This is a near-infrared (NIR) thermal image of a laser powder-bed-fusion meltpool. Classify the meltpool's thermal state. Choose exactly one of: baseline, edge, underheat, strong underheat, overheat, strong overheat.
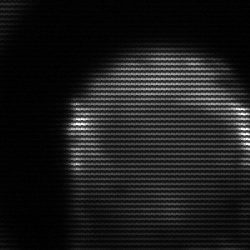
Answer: edge